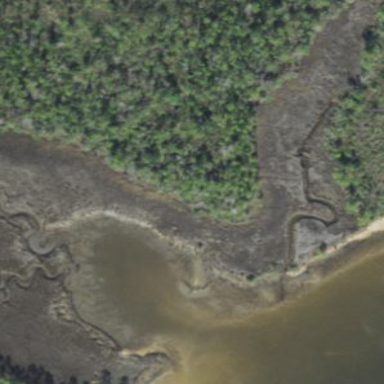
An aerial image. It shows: Saltmarsh wetland.